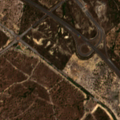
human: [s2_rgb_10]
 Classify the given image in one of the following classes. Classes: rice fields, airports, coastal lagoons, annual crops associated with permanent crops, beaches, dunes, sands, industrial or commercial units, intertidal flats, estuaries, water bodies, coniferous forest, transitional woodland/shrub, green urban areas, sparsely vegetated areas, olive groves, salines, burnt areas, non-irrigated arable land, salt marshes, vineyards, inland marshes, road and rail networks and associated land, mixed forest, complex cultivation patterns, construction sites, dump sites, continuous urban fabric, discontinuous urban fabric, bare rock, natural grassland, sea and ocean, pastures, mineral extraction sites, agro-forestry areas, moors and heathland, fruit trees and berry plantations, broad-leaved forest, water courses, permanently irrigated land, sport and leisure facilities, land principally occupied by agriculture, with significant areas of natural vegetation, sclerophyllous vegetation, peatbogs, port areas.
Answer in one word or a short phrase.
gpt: broad-leaved forest